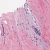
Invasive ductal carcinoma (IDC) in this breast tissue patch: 0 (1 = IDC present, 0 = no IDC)